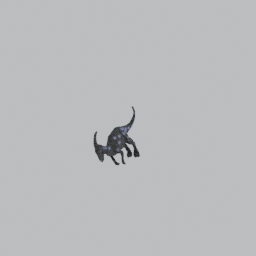
Label: animals